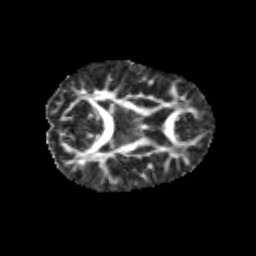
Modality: FA
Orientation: axial
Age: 9
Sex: female
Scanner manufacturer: siemens
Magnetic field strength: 3 T
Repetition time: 3.8 s
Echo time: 0.07 s